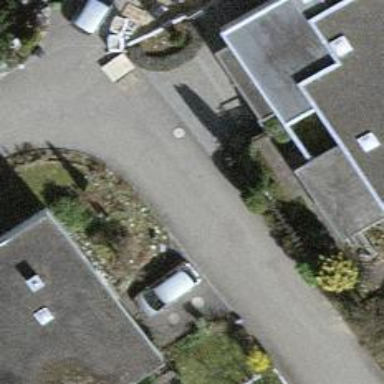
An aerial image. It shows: Residential road.